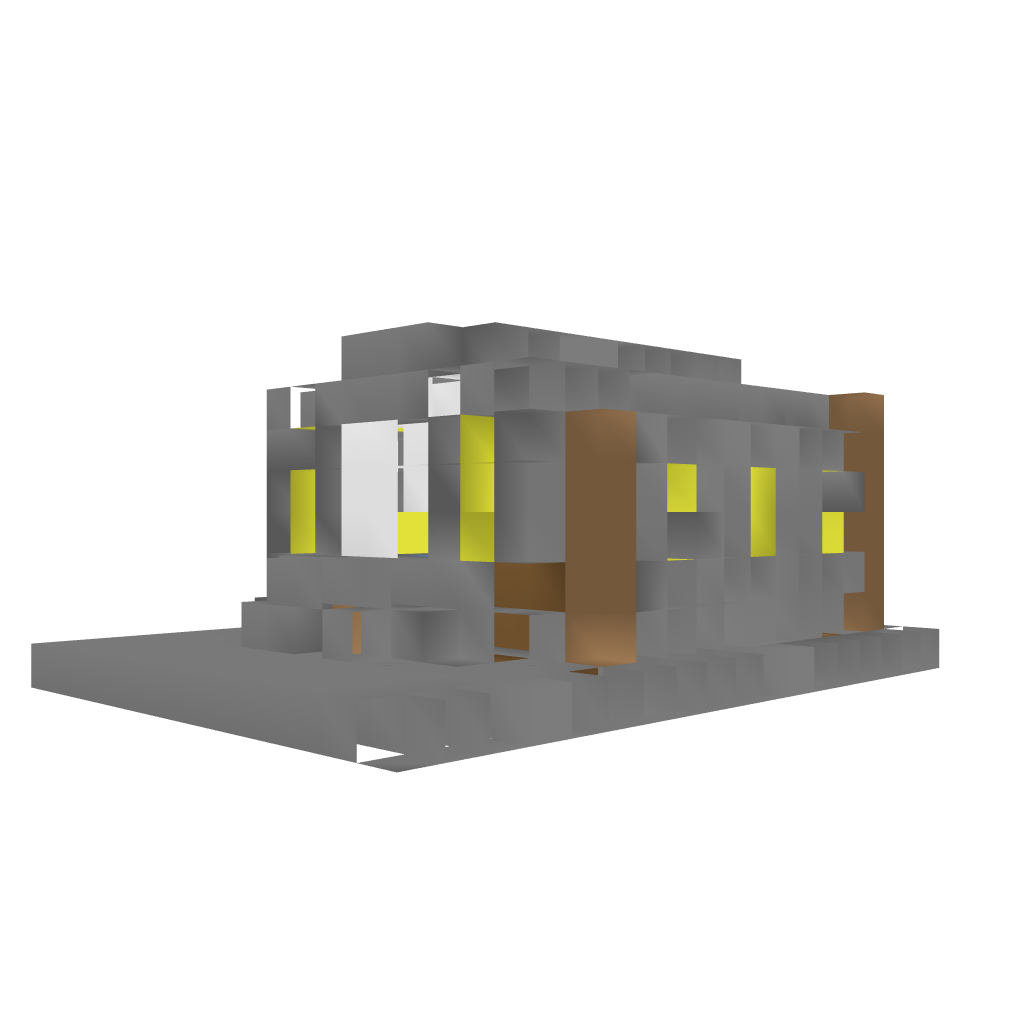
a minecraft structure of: Farm sugarcane good quality